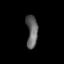
Tissue: lung
Cell type: Epithelial cells
Senescence score: 0.2094
Nuclear area (px): 358
Mean DAPI intensity: 99.816